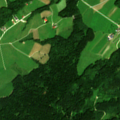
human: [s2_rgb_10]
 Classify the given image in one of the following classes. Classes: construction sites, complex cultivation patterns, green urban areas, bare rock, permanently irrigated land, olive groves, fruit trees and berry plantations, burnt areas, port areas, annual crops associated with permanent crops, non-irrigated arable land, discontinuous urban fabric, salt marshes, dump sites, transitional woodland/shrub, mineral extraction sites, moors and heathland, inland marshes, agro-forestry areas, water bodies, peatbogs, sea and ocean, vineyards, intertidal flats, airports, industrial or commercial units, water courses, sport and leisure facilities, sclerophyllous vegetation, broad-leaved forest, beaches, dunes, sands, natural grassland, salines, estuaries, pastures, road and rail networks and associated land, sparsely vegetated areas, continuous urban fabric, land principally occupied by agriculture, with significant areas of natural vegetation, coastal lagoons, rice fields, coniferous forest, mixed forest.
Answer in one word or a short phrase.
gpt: pastures, coniferous forest, mixed forest